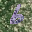
Label: 6